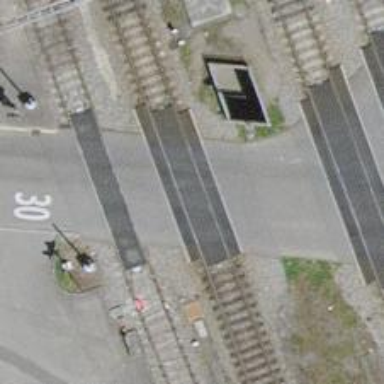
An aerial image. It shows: Railway level crossing.